Question: I have a list of controls in a table data which is enclosed in a div tag as the parent tag , I want to disable the click events on my Power On and Power OFF button . Presently If I click the buttons a request is sent from my website to an IOT . I want to disable the click event on these two items .
Here is what my code looks like :
'''
<table class="pure-table pure-table-horizontal" style="width: 90%;">
<thead>
<tr>
<th>#</th>
<th>Device Name</th>
<th>Status</th>
<th>Temperature (&#176; C)</th>
<th align="left">Action</th>
</tr>
</thead>
<tbody>
<% devices.forEach(function(device, i){ %>
<tr>
<td><%= (i + 1) %></td>
<td>
<%= device.name || device.macAddress %>
</td>
<td id="text_<%= device.id %>">
<% if (device.updateInProgress) { %>
<i class="fa fa-spinner fa-spin"></i>
<% } else if (device.powerState == false) { %>
<%= "Powered off" %>
<% } else if (device.startState == true) { %>
<%= "Running" %>
<% } else { %>
<%= "Not running" %>
<% } %>
</td>
<td>
<% if (device.updateInProgress){ %>
N/A
<% } else if (device.powerState) { %>
<div class="pure-g">
<div class="pure-u-1-4">
<%= device.temperature %>
</div>
<!--I tried commenting this to remove temperature edit icon for single device-->
<!--<div class="pure-u-1-4">-->
<!--<i class="fa fa-pencil-square-o" id="set_temp" data-value="<%= device.id %>"></i>-->
<!--</div>-->
</div>
<% } else { %>
N/A
<% } %>
</td>
<td align="left">
<a href='/user/startOff/<%= device.id %>?boxid=<%= id %>'
class="pure-button button-green <%= device.updateInProgress == true ? 'hidden' : device.powerState == false ? 'hidden' : device.startState == false ? 'hidden' : '' %>"
type="button">Start Off</a>
<a href='/user/startOn/<%= device.id %>?boxid=<%= id %>'
class="pure-button button-green <%= device.updateInProgress == true ? 'hidden' : device.powerState == false ? 'hidden' : device.startState == true ? 'hidden' : '' %>"
type="button">Start On</a>
<a href='/user/powerOff/<%= device.id %>?boxid=<%= id %>'
class="pure-button button-warning <%= device.updateInProgress == true ? 'hidden' : device.powerState == true ? '' : 'hidden' %>"
type="button">Power Off</a>
<a href="/user/powerOn/<%= device.id %>?boxid=<%= id %>"
class="pure-button <%= device.updateInProgress == true ? 'hidden' : device.powerState == true ? 'hidden' : '' %>"
type="button">Power On</a>
<a href="/user/deleteDevice/<%= device.id %>?boxid=<%= id %>"
class="pure-button button-error pull-right <%= device.updateInProgress == true ? 'hidden' : '' %>"
type="button ">
<i class="fa fa-times"></i>
</a>
</td>
</tr>
<% }) %>
</tbody>
</table>
'''
This is all running on a Node.js website .
Also ideally this is how the screen looks like with the current code :

I want the display to be exactly the same except the click events on "Power On" and "Power Off " should do nothing .
What I thought was to remove " " which I know is for making a link or a URL active . But I am not able to fit the code without it .
Please help .
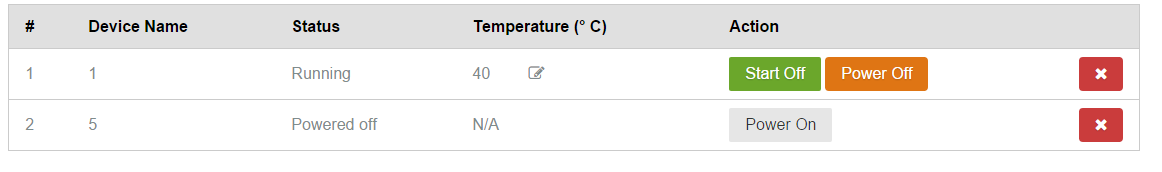
Answer: You can add a class 'disabled' on your link. Then using either css or javascript disable the links with that class:
'''
<a href="/user/powerOn/<%= device.id %>?boxid=<%= id %>"
class="disabled pure-button <%= device.updateInProgress == true ? 'hidden' :device.powerState == true ? 'hidden' : '' %>"
type="button">Power On</a>
<script>
$('body').on('click','a.disabled', function(e){
e.preventDefault();
})
</script>
<!-- OR -->
<style>
a.disabled{
cursor: not-allowed;
pointer-events: none;
}
</style>
'''
Bear in mind the <URL> for the css solution.